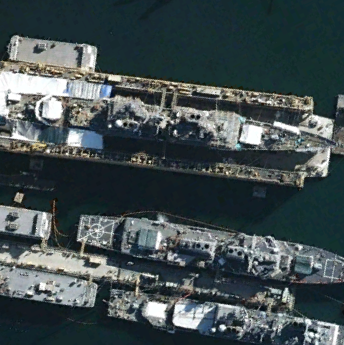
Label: cruiser